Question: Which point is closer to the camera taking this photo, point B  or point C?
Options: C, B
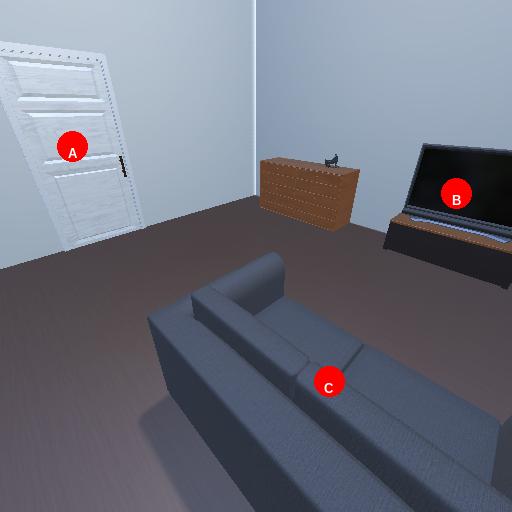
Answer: C